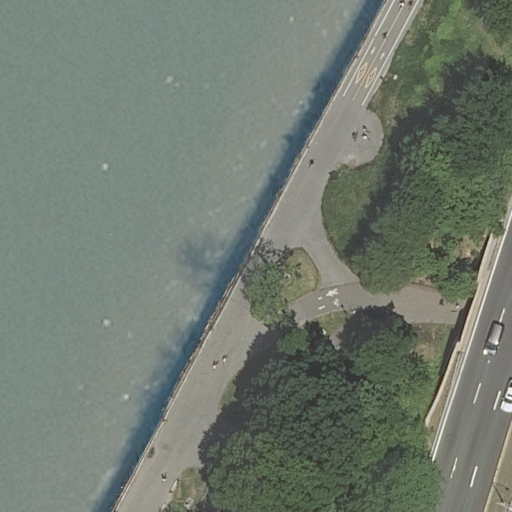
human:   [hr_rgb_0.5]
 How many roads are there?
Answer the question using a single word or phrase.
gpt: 6

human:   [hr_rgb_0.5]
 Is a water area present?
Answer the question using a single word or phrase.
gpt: yes

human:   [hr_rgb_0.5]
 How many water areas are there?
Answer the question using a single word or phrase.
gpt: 1

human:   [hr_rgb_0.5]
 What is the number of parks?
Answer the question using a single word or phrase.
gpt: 1

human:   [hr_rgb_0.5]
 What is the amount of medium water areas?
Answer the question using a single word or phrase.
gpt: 0

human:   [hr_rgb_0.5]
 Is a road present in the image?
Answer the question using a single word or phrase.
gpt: yes

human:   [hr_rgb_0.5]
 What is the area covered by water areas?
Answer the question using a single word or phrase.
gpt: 4927m2

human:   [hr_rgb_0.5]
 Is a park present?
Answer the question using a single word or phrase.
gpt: yes

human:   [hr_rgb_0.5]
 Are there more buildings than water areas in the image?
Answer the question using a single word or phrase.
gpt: no

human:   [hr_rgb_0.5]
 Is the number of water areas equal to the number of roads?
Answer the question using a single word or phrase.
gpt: no

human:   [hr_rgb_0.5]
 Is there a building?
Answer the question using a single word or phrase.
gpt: no

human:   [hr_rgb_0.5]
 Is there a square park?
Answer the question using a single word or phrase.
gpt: no

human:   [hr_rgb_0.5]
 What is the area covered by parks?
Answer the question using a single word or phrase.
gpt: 434m2

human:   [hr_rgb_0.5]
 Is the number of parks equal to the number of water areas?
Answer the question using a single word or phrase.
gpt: yes

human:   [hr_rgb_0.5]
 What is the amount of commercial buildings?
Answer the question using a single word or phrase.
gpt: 0

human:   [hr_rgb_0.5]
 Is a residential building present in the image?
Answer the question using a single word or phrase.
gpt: no

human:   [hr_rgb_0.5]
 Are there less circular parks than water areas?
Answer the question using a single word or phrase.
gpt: yes

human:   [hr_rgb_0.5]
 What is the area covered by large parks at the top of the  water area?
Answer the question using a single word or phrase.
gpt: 0m2

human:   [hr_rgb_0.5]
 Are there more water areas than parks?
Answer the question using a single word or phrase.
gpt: no

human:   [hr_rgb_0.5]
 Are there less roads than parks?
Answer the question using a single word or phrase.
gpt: no

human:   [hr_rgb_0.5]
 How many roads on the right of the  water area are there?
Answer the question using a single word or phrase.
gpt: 5

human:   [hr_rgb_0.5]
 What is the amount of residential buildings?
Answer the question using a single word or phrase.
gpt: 0

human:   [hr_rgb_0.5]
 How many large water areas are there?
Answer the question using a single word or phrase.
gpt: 1

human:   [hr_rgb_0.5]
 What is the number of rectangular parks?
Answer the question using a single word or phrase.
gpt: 1

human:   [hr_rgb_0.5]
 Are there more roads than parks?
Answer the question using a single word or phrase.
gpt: yes

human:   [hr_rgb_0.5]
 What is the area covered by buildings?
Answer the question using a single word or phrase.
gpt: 0m2

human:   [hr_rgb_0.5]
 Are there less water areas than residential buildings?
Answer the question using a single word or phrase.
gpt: no

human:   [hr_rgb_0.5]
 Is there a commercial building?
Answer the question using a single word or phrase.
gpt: no

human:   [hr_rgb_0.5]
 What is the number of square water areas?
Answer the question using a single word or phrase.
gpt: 0

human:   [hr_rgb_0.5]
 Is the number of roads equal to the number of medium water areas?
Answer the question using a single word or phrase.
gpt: no

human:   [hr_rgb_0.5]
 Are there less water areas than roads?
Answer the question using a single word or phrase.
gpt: yes

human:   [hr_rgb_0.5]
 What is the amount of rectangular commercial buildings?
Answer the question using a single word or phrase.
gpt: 0

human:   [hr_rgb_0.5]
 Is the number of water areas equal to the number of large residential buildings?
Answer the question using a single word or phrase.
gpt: no

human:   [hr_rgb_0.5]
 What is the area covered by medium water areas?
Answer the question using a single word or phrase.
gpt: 0m2

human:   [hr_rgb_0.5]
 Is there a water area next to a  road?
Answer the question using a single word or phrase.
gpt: yes

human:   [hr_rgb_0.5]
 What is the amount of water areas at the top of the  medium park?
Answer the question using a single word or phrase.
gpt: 0

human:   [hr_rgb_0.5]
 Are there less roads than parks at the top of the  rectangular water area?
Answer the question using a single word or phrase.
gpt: no

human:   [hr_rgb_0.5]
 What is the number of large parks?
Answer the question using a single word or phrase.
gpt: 0

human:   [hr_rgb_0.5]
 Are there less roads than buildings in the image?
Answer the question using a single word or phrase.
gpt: no

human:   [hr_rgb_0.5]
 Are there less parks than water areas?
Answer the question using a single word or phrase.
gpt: no

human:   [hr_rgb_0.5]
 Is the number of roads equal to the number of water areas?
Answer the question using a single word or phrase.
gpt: no

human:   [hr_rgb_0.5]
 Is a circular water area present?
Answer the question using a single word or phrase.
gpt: no

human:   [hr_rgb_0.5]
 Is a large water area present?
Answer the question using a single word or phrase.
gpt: yes

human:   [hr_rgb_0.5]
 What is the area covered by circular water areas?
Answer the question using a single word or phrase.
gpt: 0m2

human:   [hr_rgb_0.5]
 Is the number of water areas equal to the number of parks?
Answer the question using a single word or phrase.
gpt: yes

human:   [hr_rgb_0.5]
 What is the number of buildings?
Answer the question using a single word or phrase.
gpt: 0

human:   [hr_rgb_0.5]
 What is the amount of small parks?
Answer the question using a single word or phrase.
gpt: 0

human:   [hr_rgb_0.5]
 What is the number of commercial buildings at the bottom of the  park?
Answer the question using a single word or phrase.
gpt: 0

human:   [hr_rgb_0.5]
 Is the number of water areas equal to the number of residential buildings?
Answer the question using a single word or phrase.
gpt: no

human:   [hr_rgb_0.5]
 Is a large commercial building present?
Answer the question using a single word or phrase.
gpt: no

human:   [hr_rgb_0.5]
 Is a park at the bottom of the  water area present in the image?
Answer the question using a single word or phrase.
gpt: no

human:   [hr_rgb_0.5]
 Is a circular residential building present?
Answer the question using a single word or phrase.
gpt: no

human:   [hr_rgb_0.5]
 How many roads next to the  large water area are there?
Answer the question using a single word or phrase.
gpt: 6

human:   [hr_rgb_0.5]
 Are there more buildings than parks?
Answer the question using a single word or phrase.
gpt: no

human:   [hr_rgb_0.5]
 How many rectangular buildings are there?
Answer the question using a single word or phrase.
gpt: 0

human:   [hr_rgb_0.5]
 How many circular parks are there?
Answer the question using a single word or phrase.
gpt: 0

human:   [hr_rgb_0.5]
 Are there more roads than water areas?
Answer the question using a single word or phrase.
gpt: yes

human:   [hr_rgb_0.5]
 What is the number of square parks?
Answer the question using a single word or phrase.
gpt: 0

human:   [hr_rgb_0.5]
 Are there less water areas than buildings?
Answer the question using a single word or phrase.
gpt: no

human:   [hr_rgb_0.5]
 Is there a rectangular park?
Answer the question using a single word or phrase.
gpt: yes

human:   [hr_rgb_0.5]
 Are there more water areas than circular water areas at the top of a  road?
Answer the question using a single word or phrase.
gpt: yes

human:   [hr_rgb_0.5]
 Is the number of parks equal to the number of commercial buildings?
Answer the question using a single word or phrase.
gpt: no

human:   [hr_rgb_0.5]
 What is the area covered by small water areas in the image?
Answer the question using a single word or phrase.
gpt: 0m2

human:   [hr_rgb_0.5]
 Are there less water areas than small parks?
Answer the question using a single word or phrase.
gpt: no